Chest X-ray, PA view. Patient: 41 years old, sex M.
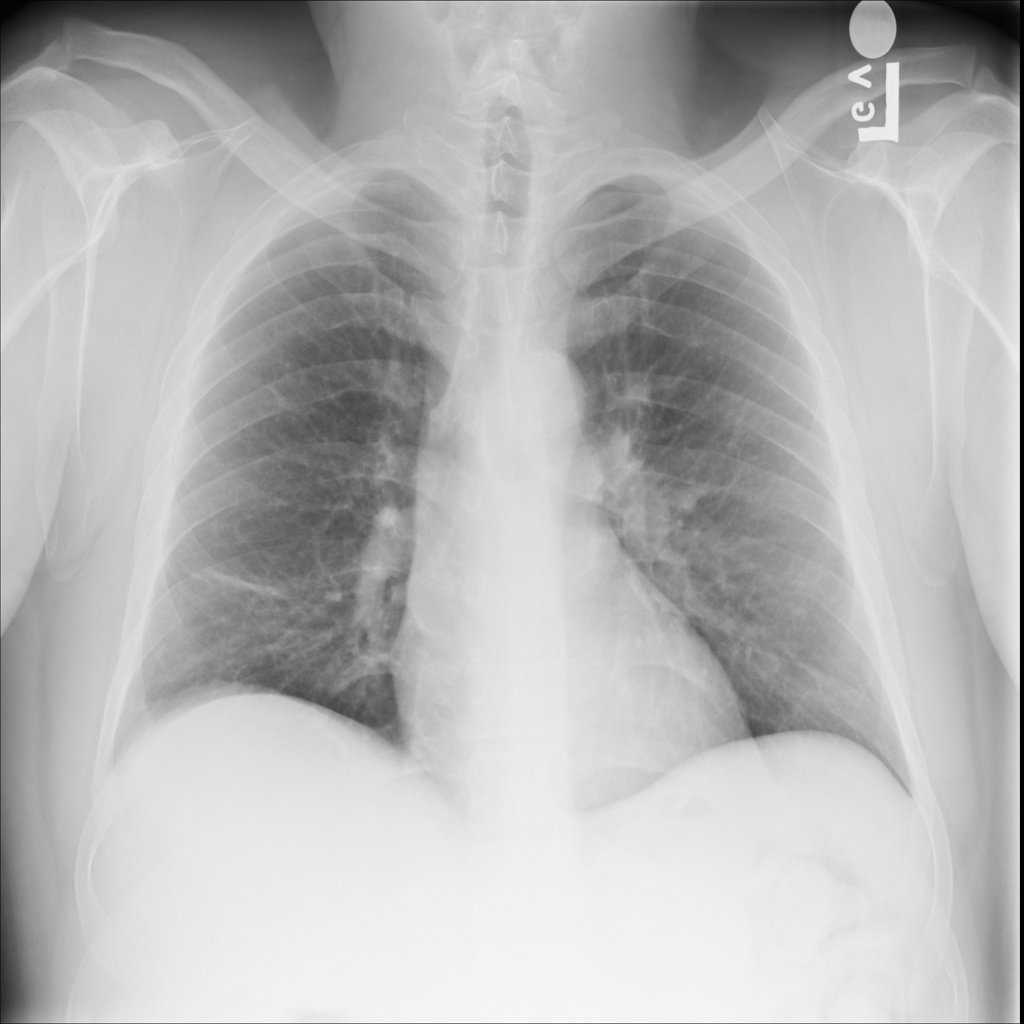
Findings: Atelectasis